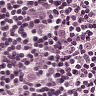
Metastatic tissue present: yes